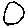
Label: circle